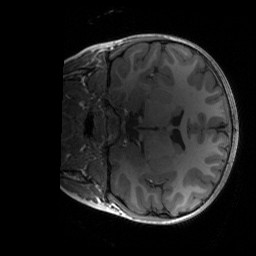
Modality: T1w
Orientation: coronal
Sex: male
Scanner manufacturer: siemens
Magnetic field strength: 3 T
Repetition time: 1.9 s
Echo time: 0.00243 s